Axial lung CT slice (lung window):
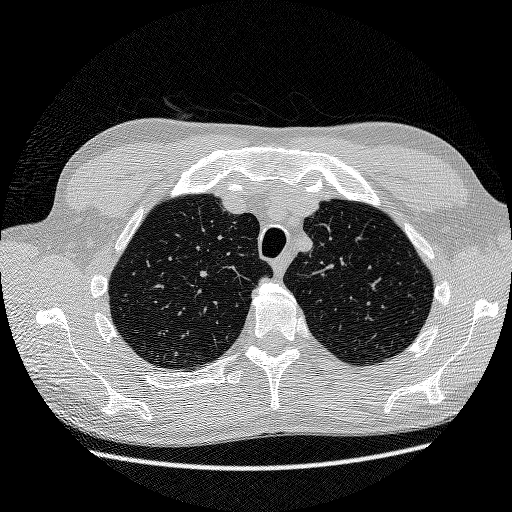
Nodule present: no